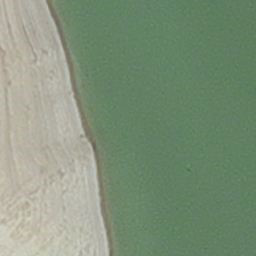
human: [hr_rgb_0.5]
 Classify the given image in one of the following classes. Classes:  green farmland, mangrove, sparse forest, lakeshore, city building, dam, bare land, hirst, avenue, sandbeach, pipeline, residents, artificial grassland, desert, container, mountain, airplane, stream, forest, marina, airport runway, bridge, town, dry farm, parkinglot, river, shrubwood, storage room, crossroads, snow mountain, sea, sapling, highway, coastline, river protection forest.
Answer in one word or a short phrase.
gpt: hirst